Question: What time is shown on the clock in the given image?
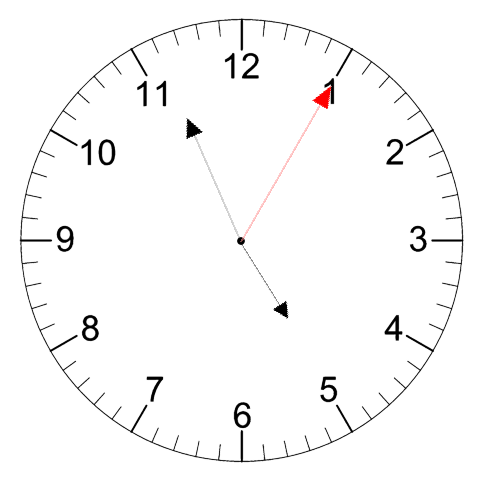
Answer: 04:56:05